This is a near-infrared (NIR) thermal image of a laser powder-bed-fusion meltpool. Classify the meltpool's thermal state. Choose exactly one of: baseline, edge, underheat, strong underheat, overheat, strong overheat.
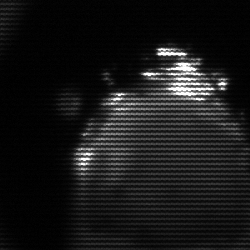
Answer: edge